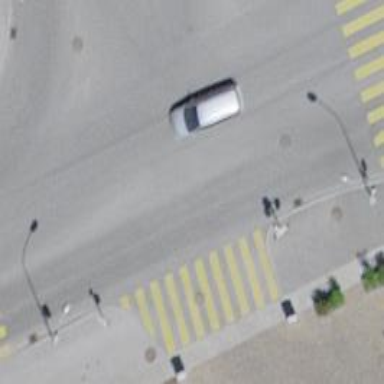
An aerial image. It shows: Road with traffic signals.